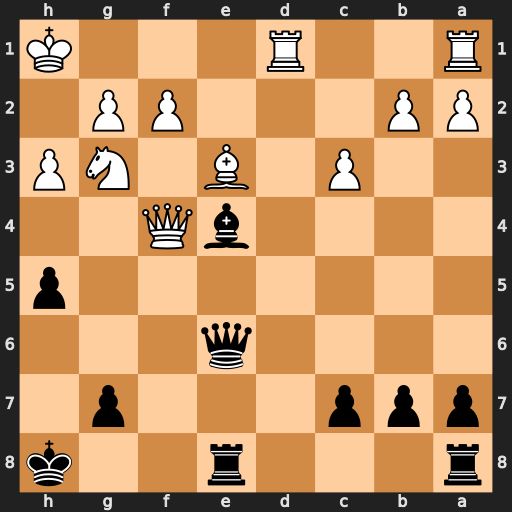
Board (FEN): r3r2k/ppp3p1/4q3/7p/4bQ2/2P1B1NP/PP3PP1/R2R3K
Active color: b
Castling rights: -
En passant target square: -
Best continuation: Qxh3+ Kg1 Qxg2#